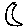
Label: moon